Field crop: maize
Growth stage: 2
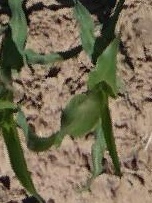
Species: maize